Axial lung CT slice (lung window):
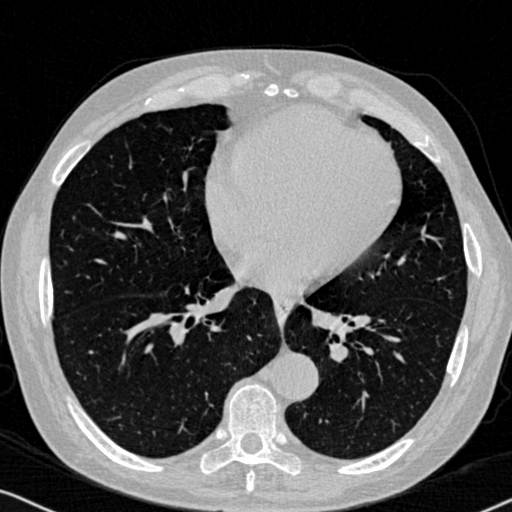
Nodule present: no